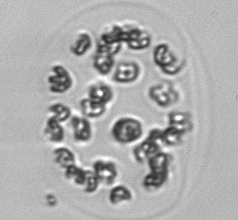
Label: Phaeocystis